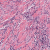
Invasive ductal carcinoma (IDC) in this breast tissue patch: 1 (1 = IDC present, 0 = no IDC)